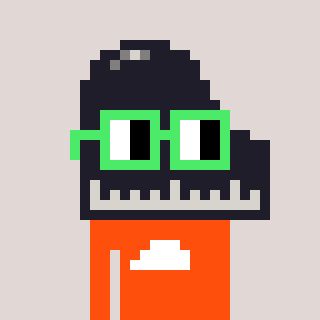
a pixel art character with square light green glasses, a piano-shaped head and a orange-colored body on a warm background